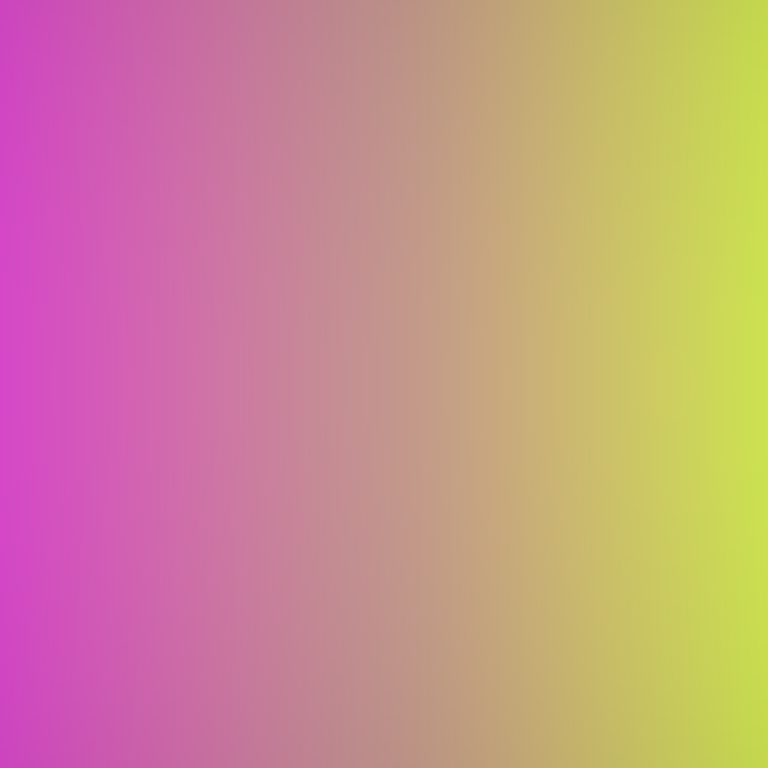
Abstract light effect, smooth gradient from vivid magenta to bright lime green, energetic atmosphere, soft glow, no room, no furniture, no objects.